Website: bh-photo
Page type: address-validator
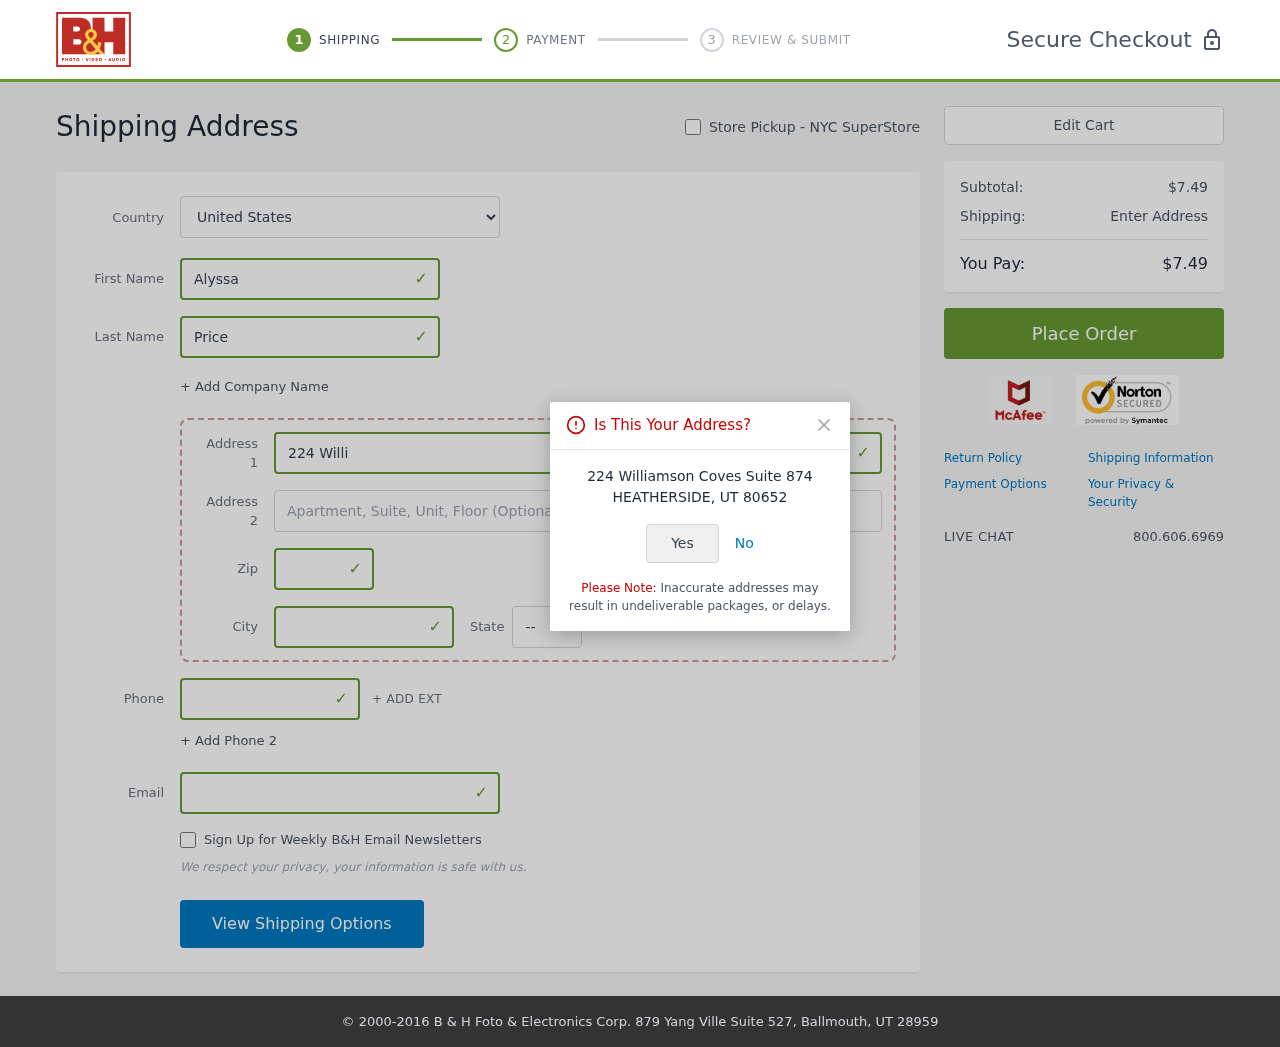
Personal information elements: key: PII_CITY
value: Heatherside
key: PII_COUNTRY
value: United States
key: PII_EMAIL
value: alyssaprice@yahoo.com
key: PII_FIRSTNAME
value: Alyssa
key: PII_LASTNAME
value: Price
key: PII_PHONE
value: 6996388851
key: PII_POSTCODE
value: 80652
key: PII_STATE_ABBR
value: UT
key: PII_STREET
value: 224 Williamson Coves Suite 874
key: PII_CITY_CONFIRM
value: HEATHERSIDE
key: PII_POSTCODE_FULL
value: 80652
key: PII_POSTCODE_NUMERIC
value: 80652
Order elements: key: ORDER_SUBTOTAL
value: $7.49
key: ORDER_TOTAL
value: $7.49